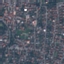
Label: Residential